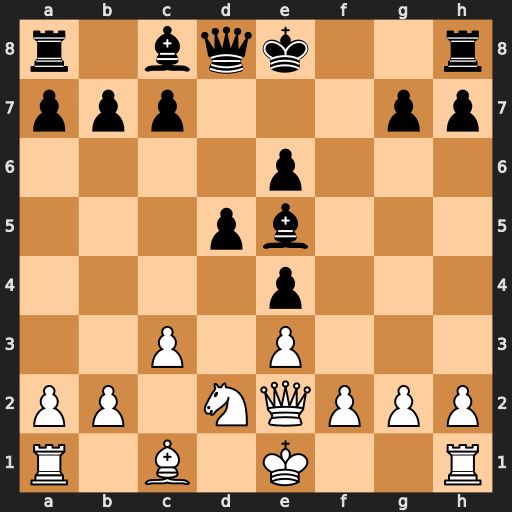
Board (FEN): r1bqk2r/ppp3pp/4p3/3pb3/4p3/2P1P3/PP1NQPPP/R1B1K2R
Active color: w
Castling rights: KQkq
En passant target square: -
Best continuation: Qh5+ g6 Qxe5